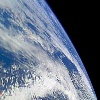
Label: cloud